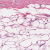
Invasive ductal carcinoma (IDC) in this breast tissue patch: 0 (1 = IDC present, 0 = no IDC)